Question: Problem - As the project was growing from some point on I cannot use anymore Worklight's Rich Page Editor. It looks as on the picture.
Configuration:
- -
Project details - All pages are packed in the same HTML file. At the moment HTML file contains 6-7 pages in about 1100 lines. Compiling and all the rest works.

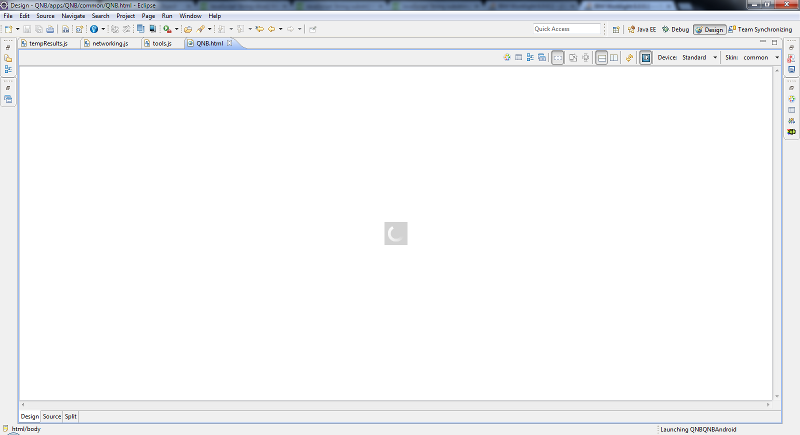
Answer: There should be no problems at all with that page size or number of views, so the appearance is likely tied to recent changes in the application logic itself. In your screenshot the editor has already finished loading the page into the embedded browser (otherwise you would still see a "Loading..." message in the editor's toolbar). The circular icon in the middle does not come from the editor itself but from something in that page or an associated script. In fact it looks a bit like a jQuery Mobile loading indicator to me.
One thing that may be happening here is something in the application's startup code has been added to call out to server-side logic (ex. a Worklight adapter call). Within the editor, the full preview server is not available so generally only the browser-side resources of an application will be functional. This allows you to use the editor for UI design work and then once you start hooking up to server-side features, previewing of the app would typically switch over to the Mobile Browser Simulator (Run As->Preview) or even native browser testing.
The best recommendation is to look for something in your app initialization process that's expecting data back and put in some temporary development-time mockups for such data. As an example, instead of making a service call to retrieve some JSON data just point to a test .json file in your project instead.